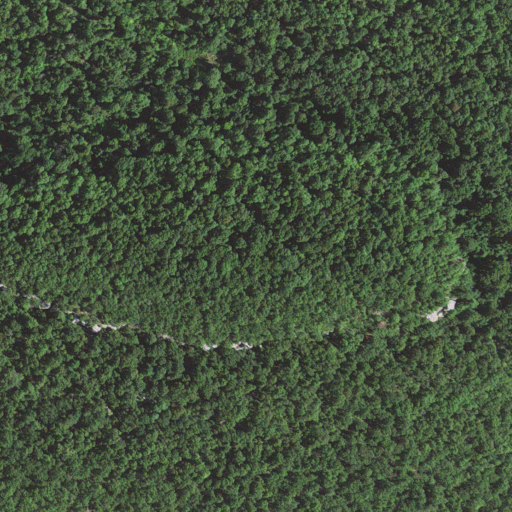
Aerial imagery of mountain in Arkansas named Pilot Mountain containing only deciduous forest